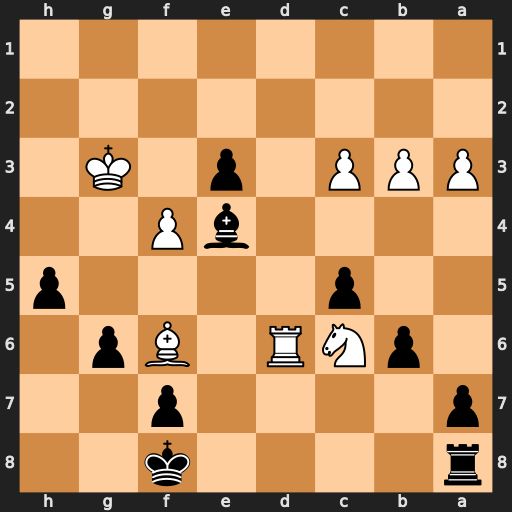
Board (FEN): r4k2/p4p2/1pNR1Bp1/2p4p/4bP2/PPP1p1K1/8/8
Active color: b
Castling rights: -
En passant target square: -
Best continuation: Bxc6 Rxc6 Re8